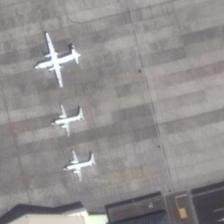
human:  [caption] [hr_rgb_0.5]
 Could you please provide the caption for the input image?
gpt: three planes are parked on an airport .

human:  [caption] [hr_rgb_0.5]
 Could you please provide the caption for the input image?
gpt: three planes are in the airport .

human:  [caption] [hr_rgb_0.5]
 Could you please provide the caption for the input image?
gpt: three airplanes stand here side by side .

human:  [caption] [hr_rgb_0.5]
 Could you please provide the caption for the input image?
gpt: three white planes are on an airport .

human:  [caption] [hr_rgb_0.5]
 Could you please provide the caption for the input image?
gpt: three planes are parked on an airport .